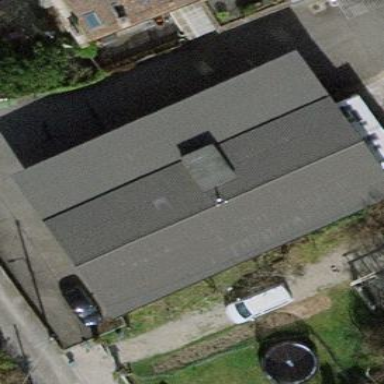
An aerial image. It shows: View of roof of building.